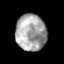
Tissue: prostate
Cell type: T cells
Senescence score: 0.2783
Nuclear area (px): 1087
Mean DAPI intensity: 165.69